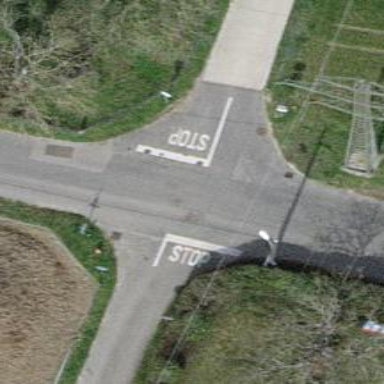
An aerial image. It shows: Road with stop sign.